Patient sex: M
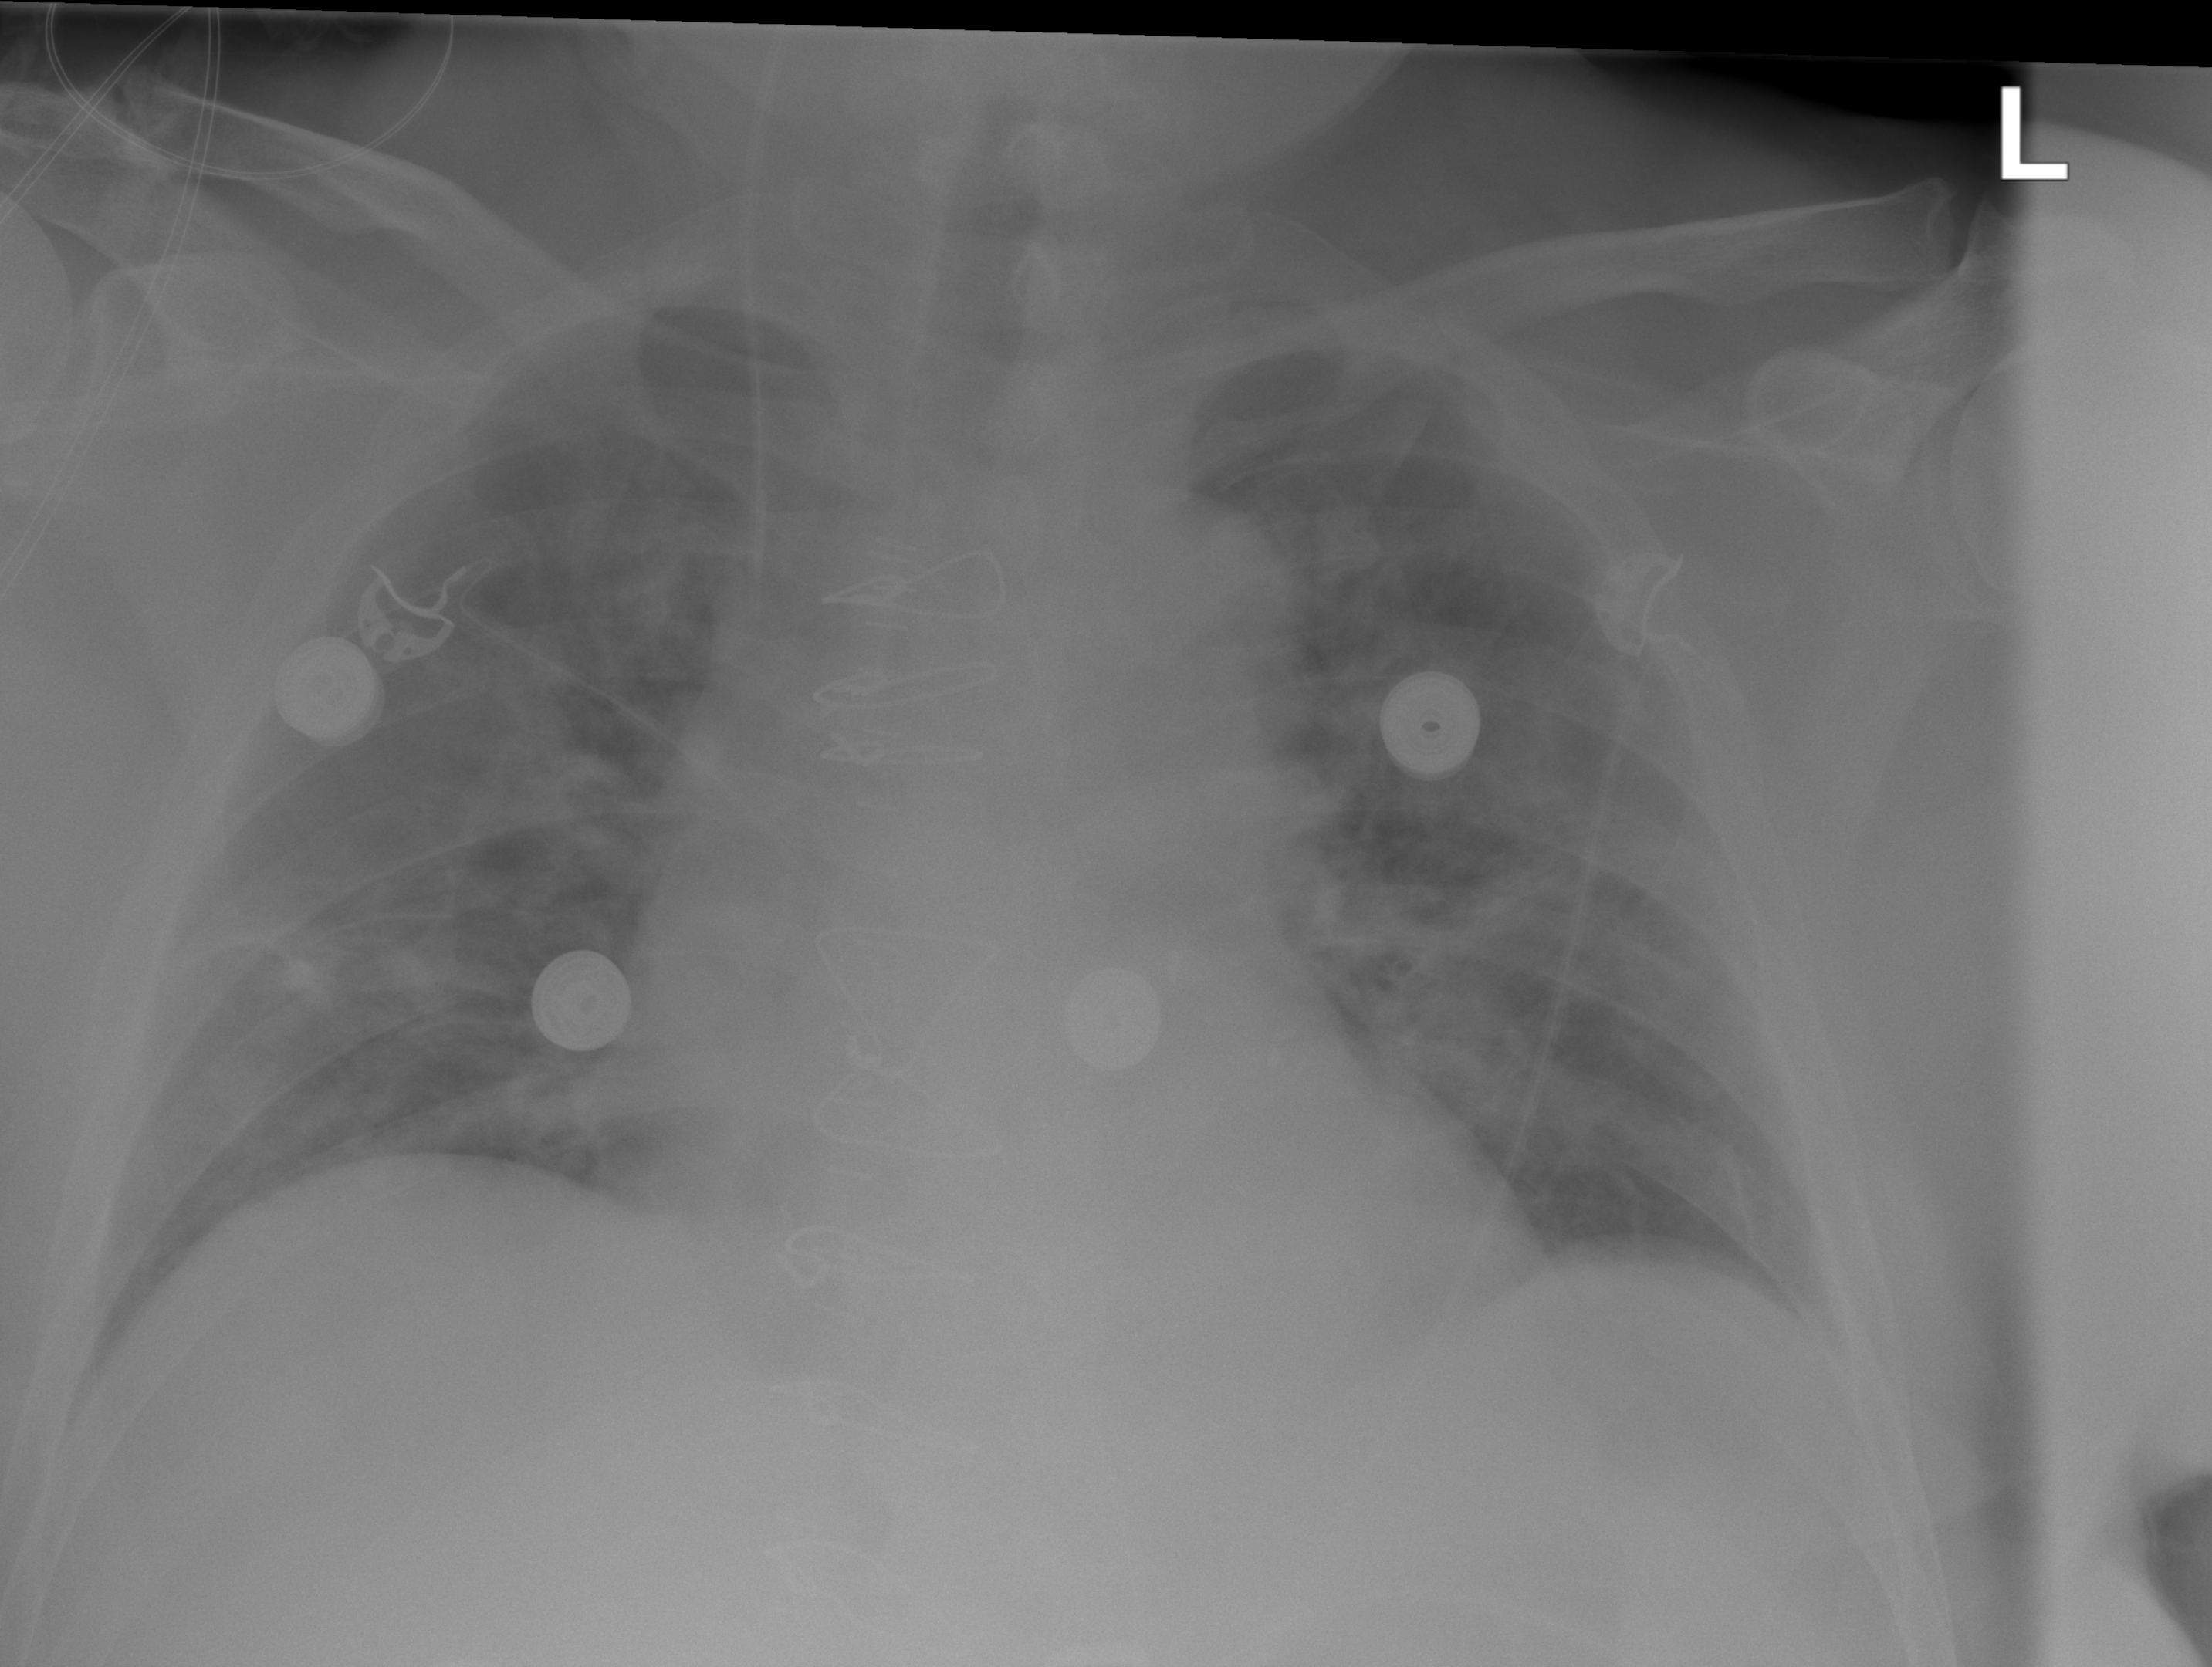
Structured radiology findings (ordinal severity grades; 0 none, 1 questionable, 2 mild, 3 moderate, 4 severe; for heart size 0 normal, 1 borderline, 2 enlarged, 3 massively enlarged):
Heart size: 2
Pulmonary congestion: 2
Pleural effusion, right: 0
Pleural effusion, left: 0
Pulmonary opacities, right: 0
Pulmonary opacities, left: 0
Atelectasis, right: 2
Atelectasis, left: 2